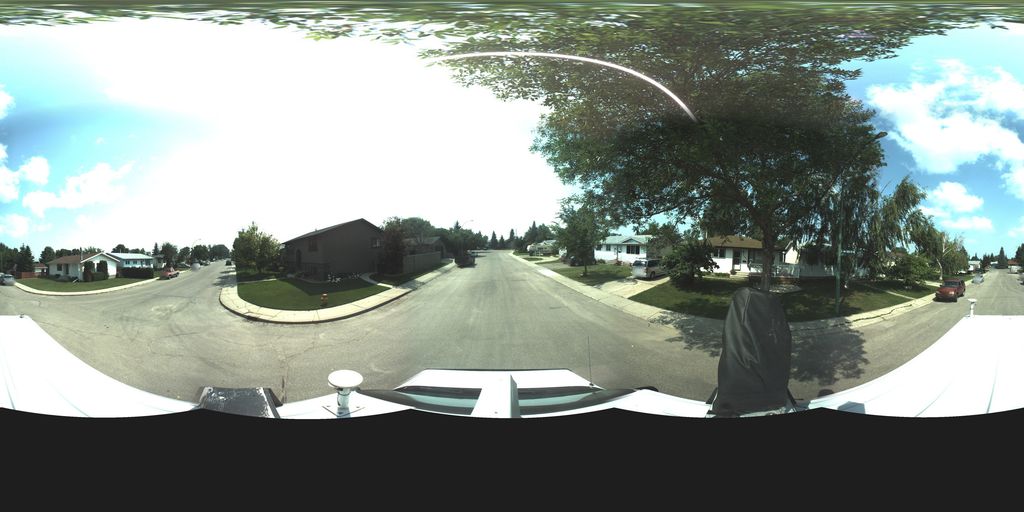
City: saskatoon